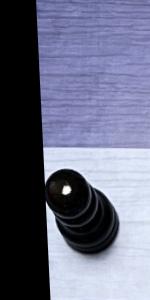
Label: Pawn_Black